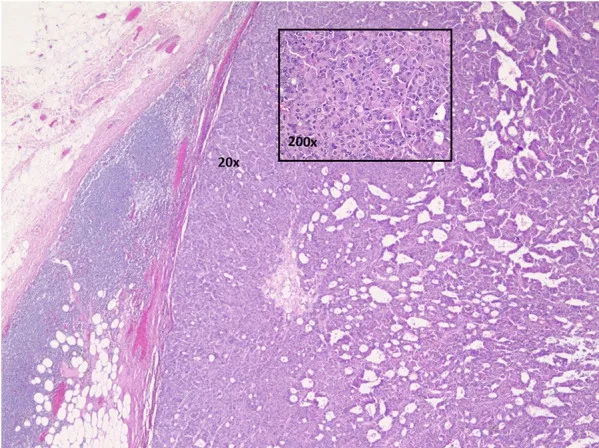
Axillary lymph node with metastatic carcinoma. Hematoxylin and eosin stained. 20x and 200x magnifications.
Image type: pathology (h&e)